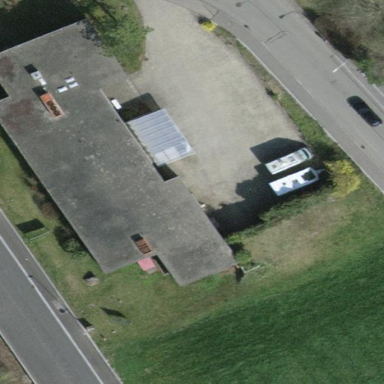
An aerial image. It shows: Commercial building.